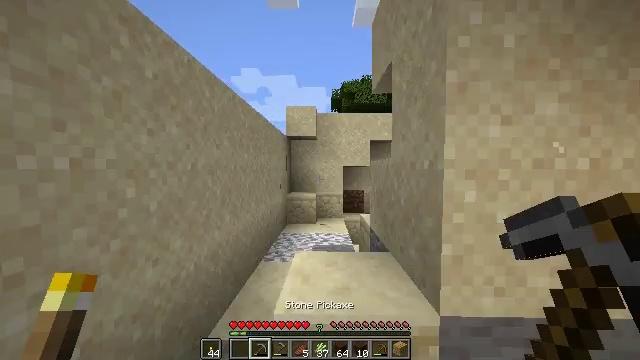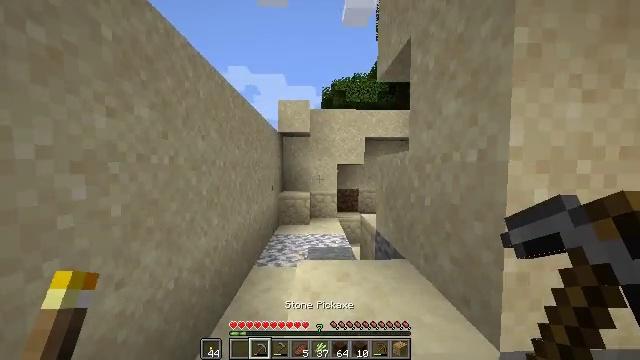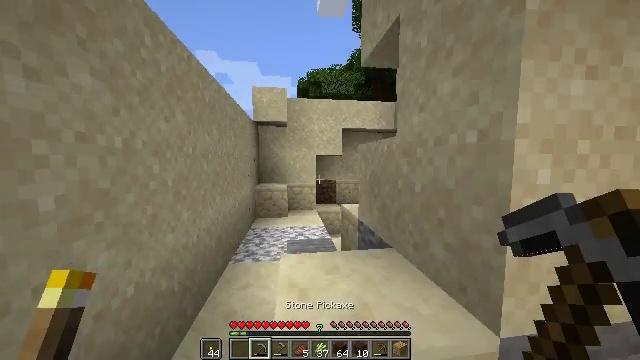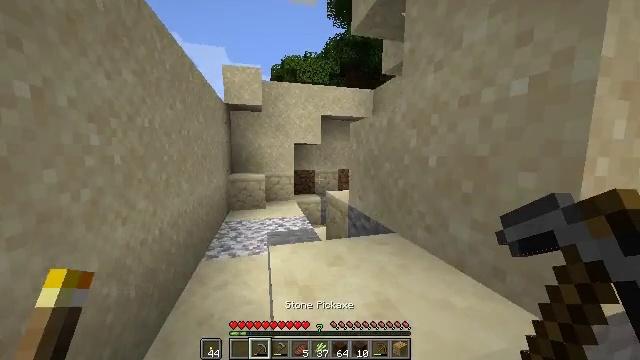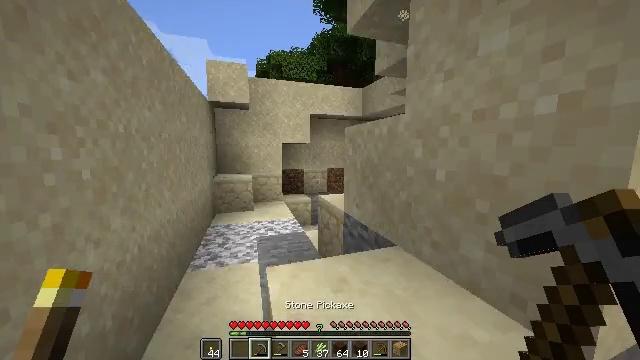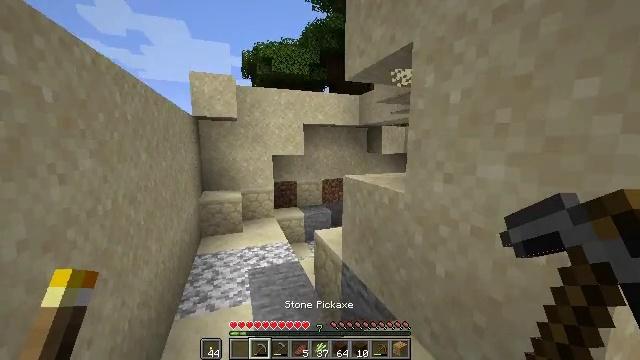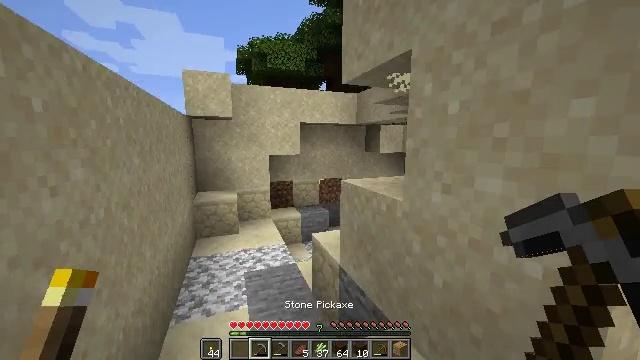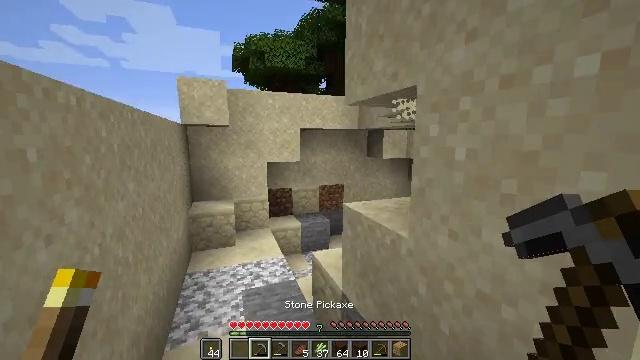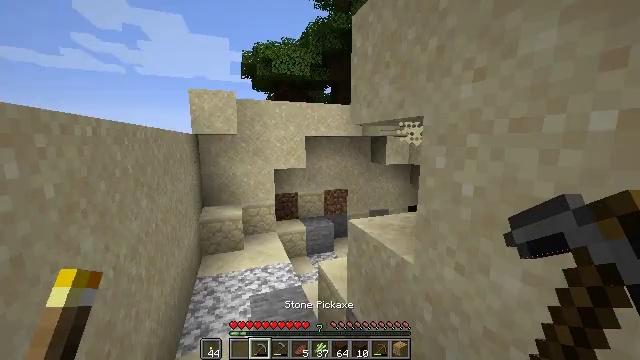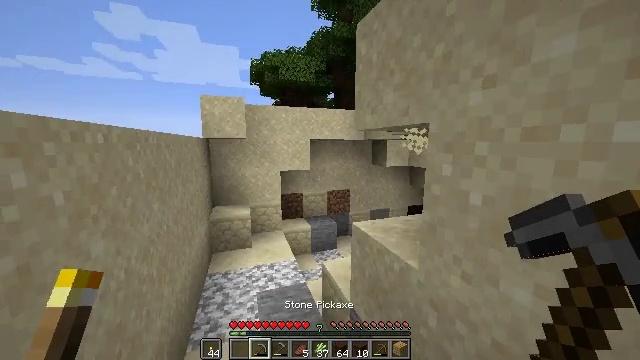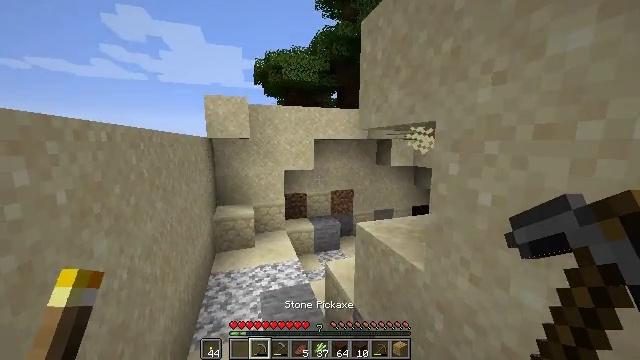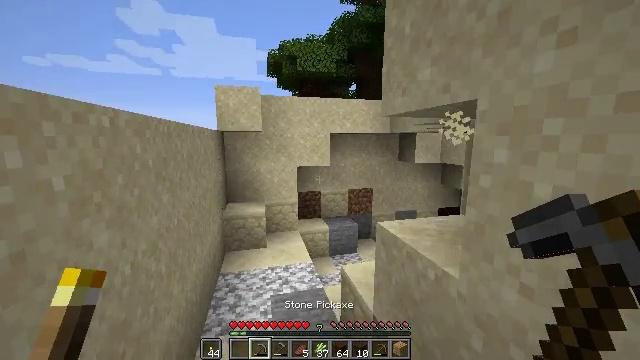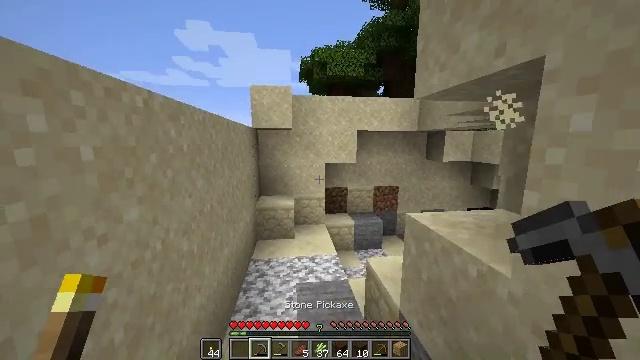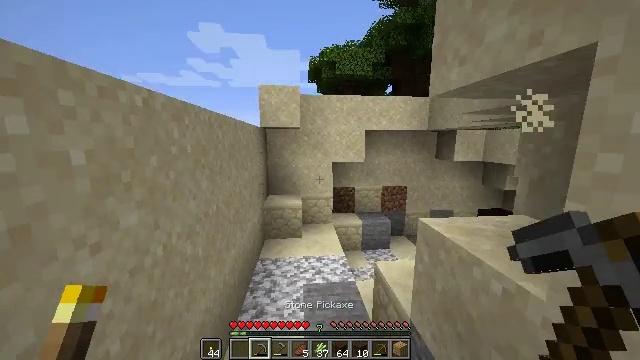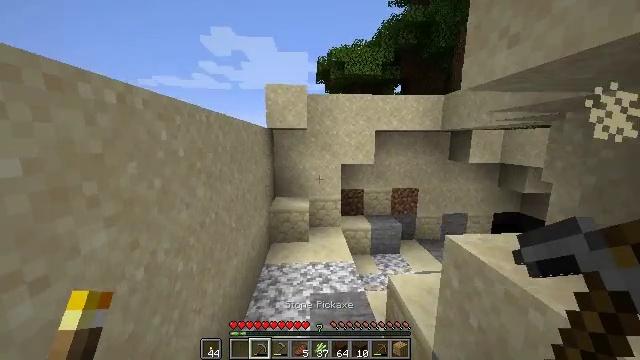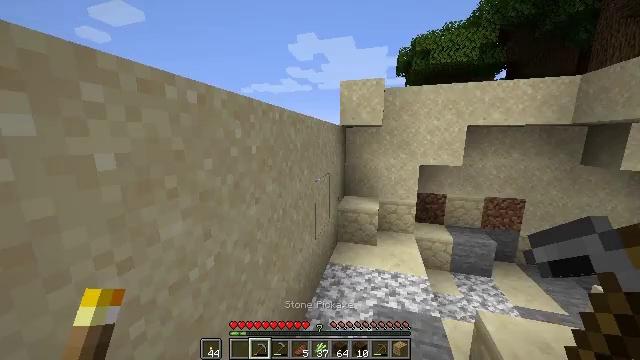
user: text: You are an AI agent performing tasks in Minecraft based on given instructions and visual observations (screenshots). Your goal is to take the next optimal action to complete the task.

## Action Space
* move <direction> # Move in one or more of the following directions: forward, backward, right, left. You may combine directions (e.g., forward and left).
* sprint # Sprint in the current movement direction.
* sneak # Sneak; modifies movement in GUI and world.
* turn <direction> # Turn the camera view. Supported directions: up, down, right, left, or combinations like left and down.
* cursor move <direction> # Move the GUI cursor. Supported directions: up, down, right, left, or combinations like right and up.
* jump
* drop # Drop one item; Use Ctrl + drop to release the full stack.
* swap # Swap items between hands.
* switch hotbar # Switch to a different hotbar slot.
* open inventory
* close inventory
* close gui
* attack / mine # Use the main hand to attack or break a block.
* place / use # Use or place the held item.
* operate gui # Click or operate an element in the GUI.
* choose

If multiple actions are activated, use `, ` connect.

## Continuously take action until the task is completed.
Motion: motion action
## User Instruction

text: Dig up some sand.
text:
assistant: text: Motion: move forward, sprint, turn right
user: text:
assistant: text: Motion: move forward, sprint, turn right and down
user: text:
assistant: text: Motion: move forward, sprint, turn right and down
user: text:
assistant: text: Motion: move forward, sprint, turn right, jump
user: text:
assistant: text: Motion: move forward, sprint, turn right, jump
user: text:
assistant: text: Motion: move forward, sprint, jump
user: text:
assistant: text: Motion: move forward, sprint, jump
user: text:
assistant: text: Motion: move forward, sprint, turn left
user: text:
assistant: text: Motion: move forward, sprint
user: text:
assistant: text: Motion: move forward, sprint
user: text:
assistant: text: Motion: move forward, sprint, turn left
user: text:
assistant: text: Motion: move forward, sprint, turn left
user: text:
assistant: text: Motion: move forward, sprint, turn left
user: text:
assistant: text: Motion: move forward, sprint, turn left
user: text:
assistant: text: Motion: turn left
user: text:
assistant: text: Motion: move back, turn left
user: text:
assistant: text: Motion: move back, turn left
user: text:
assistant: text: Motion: move back, turn left
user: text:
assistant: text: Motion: move back, turn left
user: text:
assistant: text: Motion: turn left and up
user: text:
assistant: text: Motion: turn left and up
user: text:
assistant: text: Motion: turn left
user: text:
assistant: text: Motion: no_op
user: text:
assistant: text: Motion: no_op
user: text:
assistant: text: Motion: no_op
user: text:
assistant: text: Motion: turn left
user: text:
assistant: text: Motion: turn left
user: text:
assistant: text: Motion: attack / mine
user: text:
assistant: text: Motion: attack / mine
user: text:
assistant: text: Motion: turn left, attack / mine